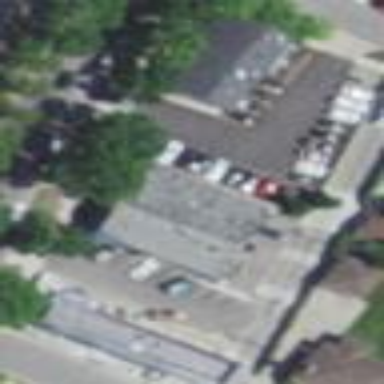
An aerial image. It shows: Retail area.